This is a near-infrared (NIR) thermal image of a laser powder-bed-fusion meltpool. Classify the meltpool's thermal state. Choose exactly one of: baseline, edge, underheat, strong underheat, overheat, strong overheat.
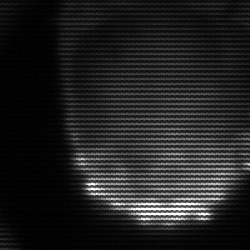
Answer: edge